Field crop: maize
Growth stage: 1
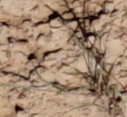
Species: lolium